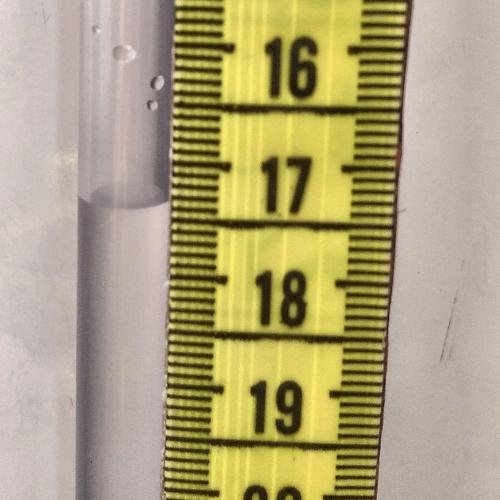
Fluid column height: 17.4 cm